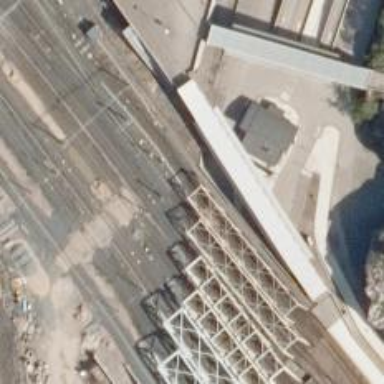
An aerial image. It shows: Truss bridge carrying electrified rail with contact line.